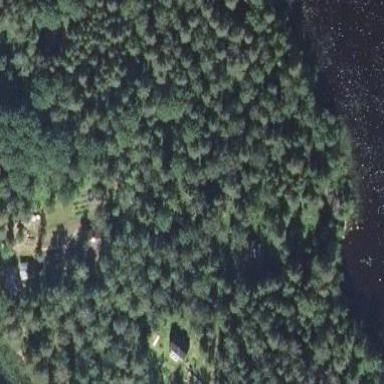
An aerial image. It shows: Deciduous broadleaved woodland.